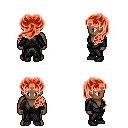
a pixel art fantasy rpg character, male body template, human, dark skin, gray robe, teal pants, red princess hairstyle, black shoes, four views (front, back, left, right), 2x2 character sprite sheet, small pixel art, hard edges, no anti-aliasing